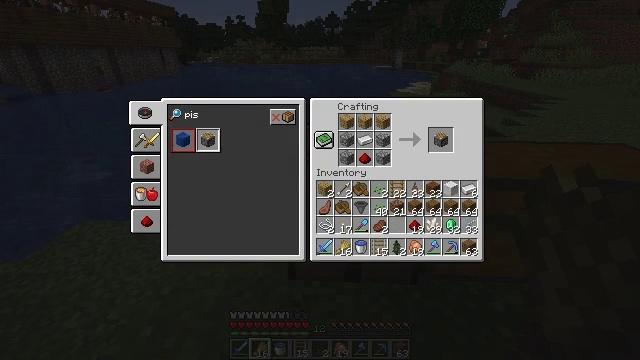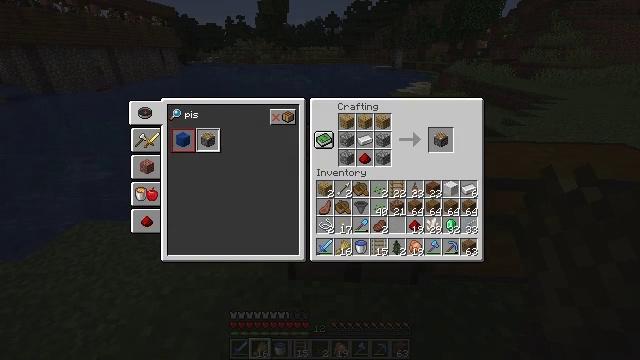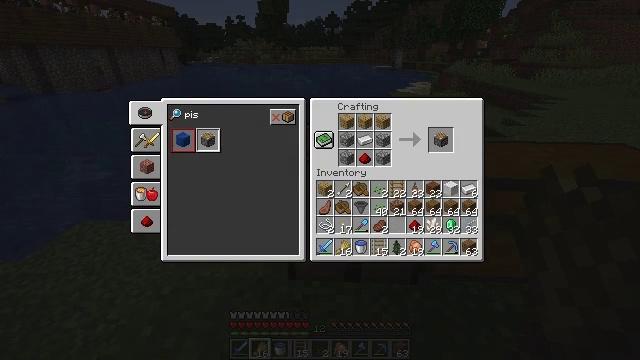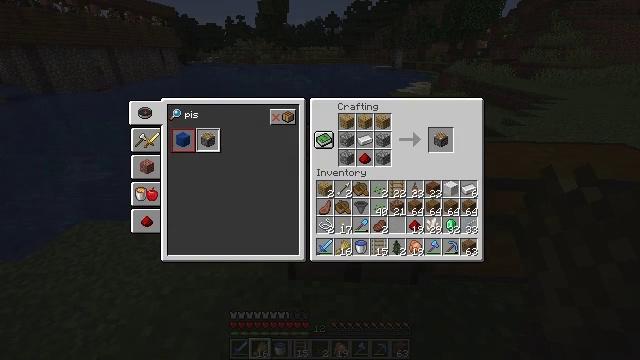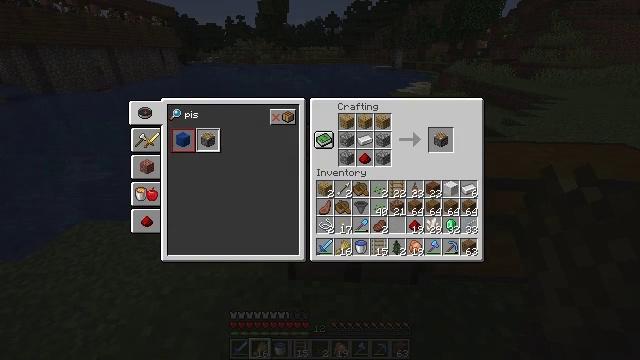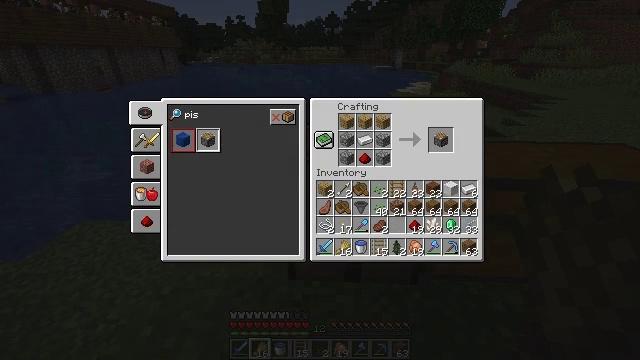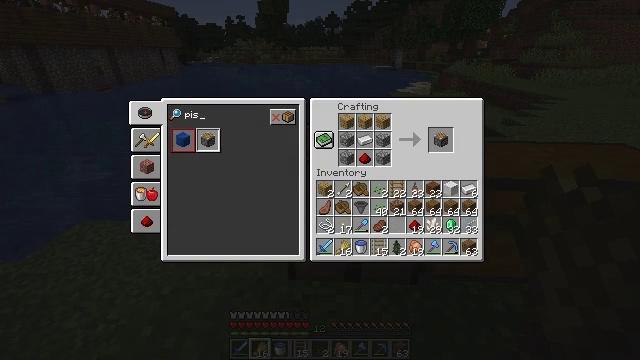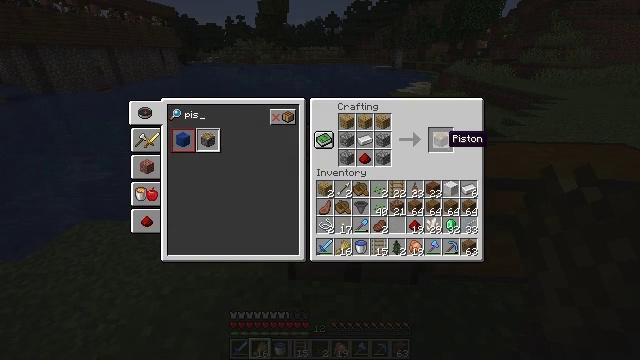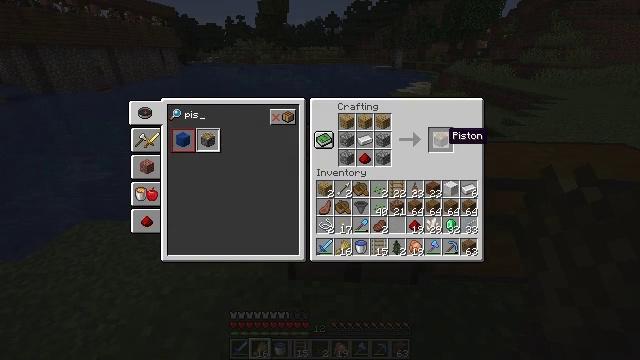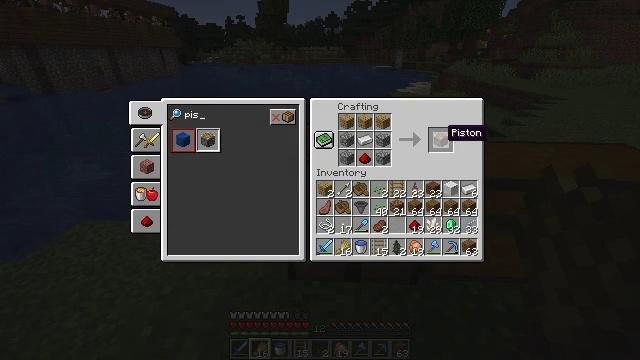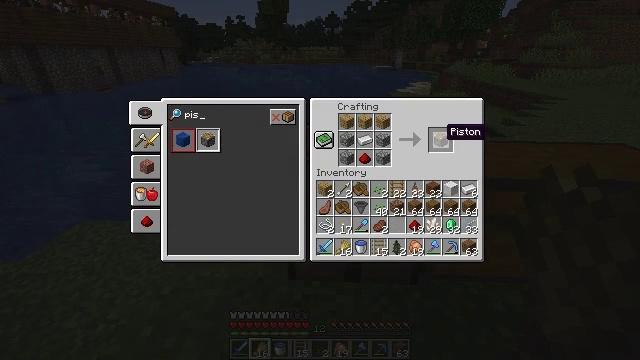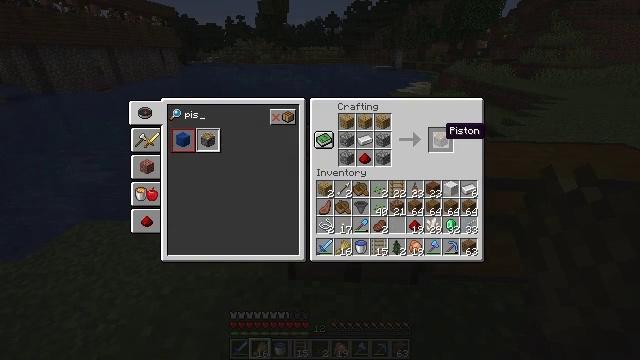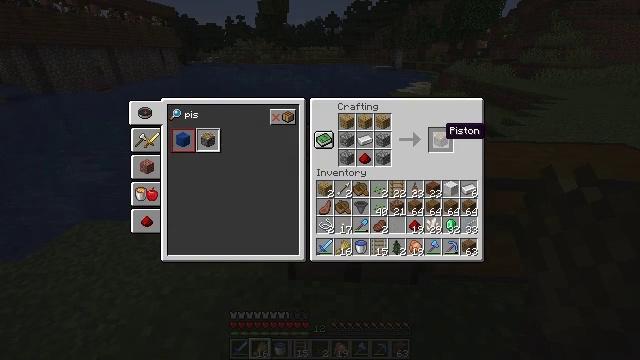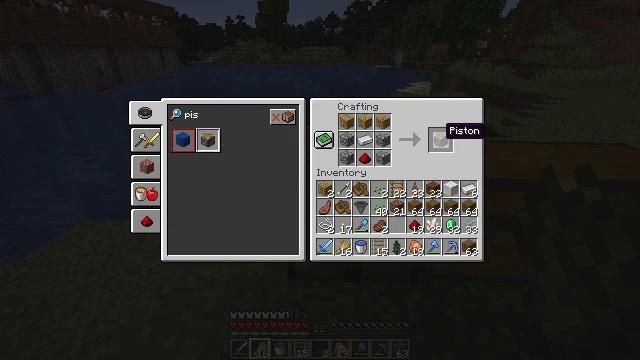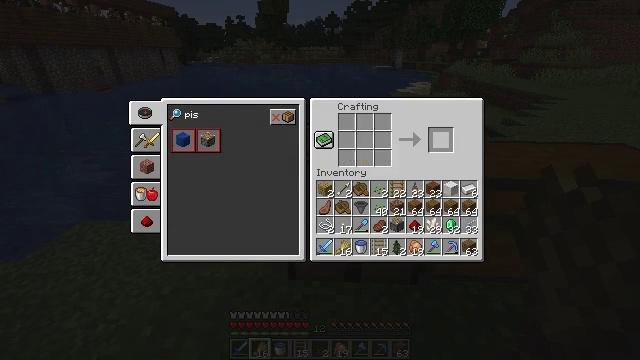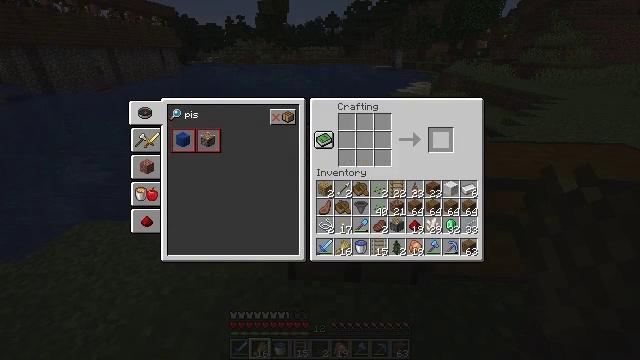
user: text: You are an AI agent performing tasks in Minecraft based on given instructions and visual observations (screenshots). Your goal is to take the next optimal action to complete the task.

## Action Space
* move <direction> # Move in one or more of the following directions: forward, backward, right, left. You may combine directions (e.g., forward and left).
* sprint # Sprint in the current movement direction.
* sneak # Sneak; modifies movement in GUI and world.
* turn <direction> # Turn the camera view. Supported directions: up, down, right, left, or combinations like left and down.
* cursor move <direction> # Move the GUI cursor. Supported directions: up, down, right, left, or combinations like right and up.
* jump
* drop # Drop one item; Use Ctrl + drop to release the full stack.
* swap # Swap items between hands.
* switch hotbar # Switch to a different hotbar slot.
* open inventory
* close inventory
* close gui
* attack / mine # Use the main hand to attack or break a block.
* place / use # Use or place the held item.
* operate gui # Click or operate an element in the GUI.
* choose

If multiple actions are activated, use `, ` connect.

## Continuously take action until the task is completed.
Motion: motion action
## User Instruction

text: Craft a piston.
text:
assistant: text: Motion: sneak, cursor move right
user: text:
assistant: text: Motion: sneak, cursor move right
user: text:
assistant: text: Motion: sneak
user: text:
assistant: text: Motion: sneak
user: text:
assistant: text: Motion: sneak
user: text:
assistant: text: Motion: sneak
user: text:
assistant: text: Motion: sneak
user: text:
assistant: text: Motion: sneak
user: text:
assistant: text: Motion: sneak
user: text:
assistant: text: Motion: sneak
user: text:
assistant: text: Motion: sneak
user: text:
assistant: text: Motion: sneak
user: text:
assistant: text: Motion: sneak
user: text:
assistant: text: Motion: sneak, operate gui
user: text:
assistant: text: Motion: sneak, operate gui
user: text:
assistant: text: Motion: sneak
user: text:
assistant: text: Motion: sneak
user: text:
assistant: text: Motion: sneak
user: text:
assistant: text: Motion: sneak